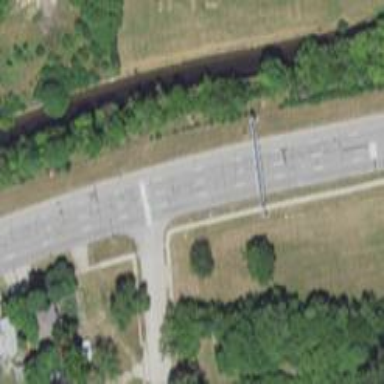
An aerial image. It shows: Primary highway with asphalt surface and separate sidewalk.